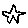
Label: star